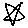
Label: star